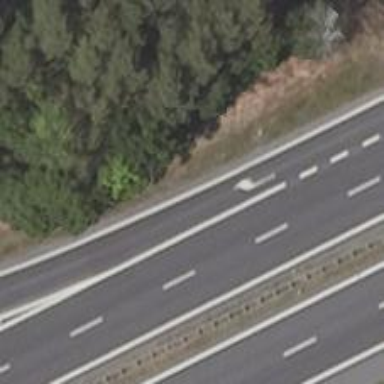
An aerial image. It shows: Motorway junction.